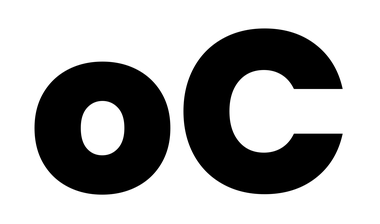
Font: Poppins-ExtraBold